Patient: sex M, age 55
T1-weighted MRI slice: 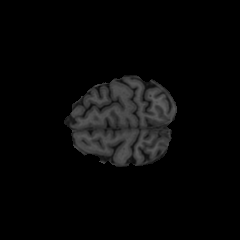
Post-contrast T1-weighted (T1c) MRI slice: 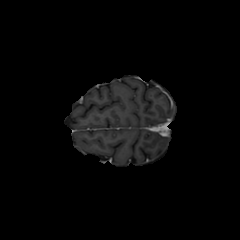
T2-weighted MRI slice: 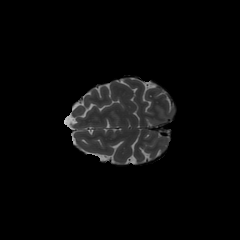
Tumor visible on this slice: no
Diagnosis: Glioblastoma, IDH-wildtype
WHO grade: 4